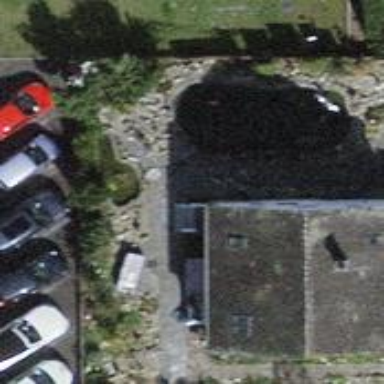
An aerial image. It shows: Building with tiled roof.